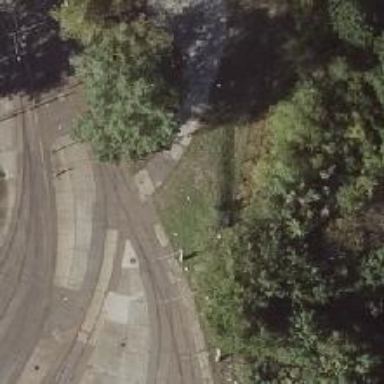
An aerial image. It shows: Railway switch.